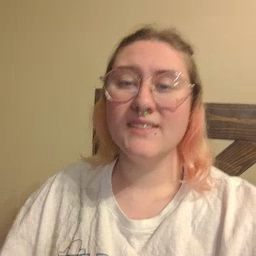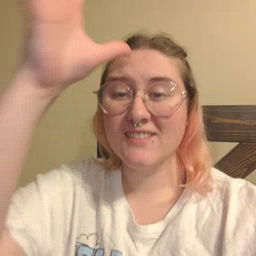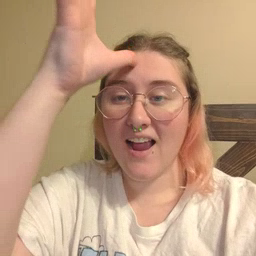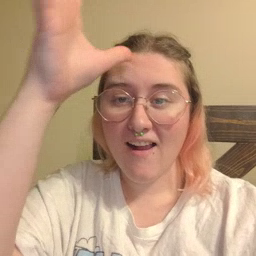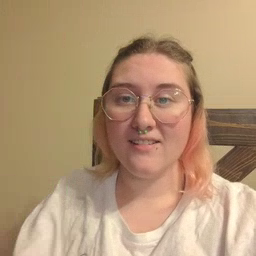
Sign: dad